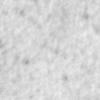
Label: no_change